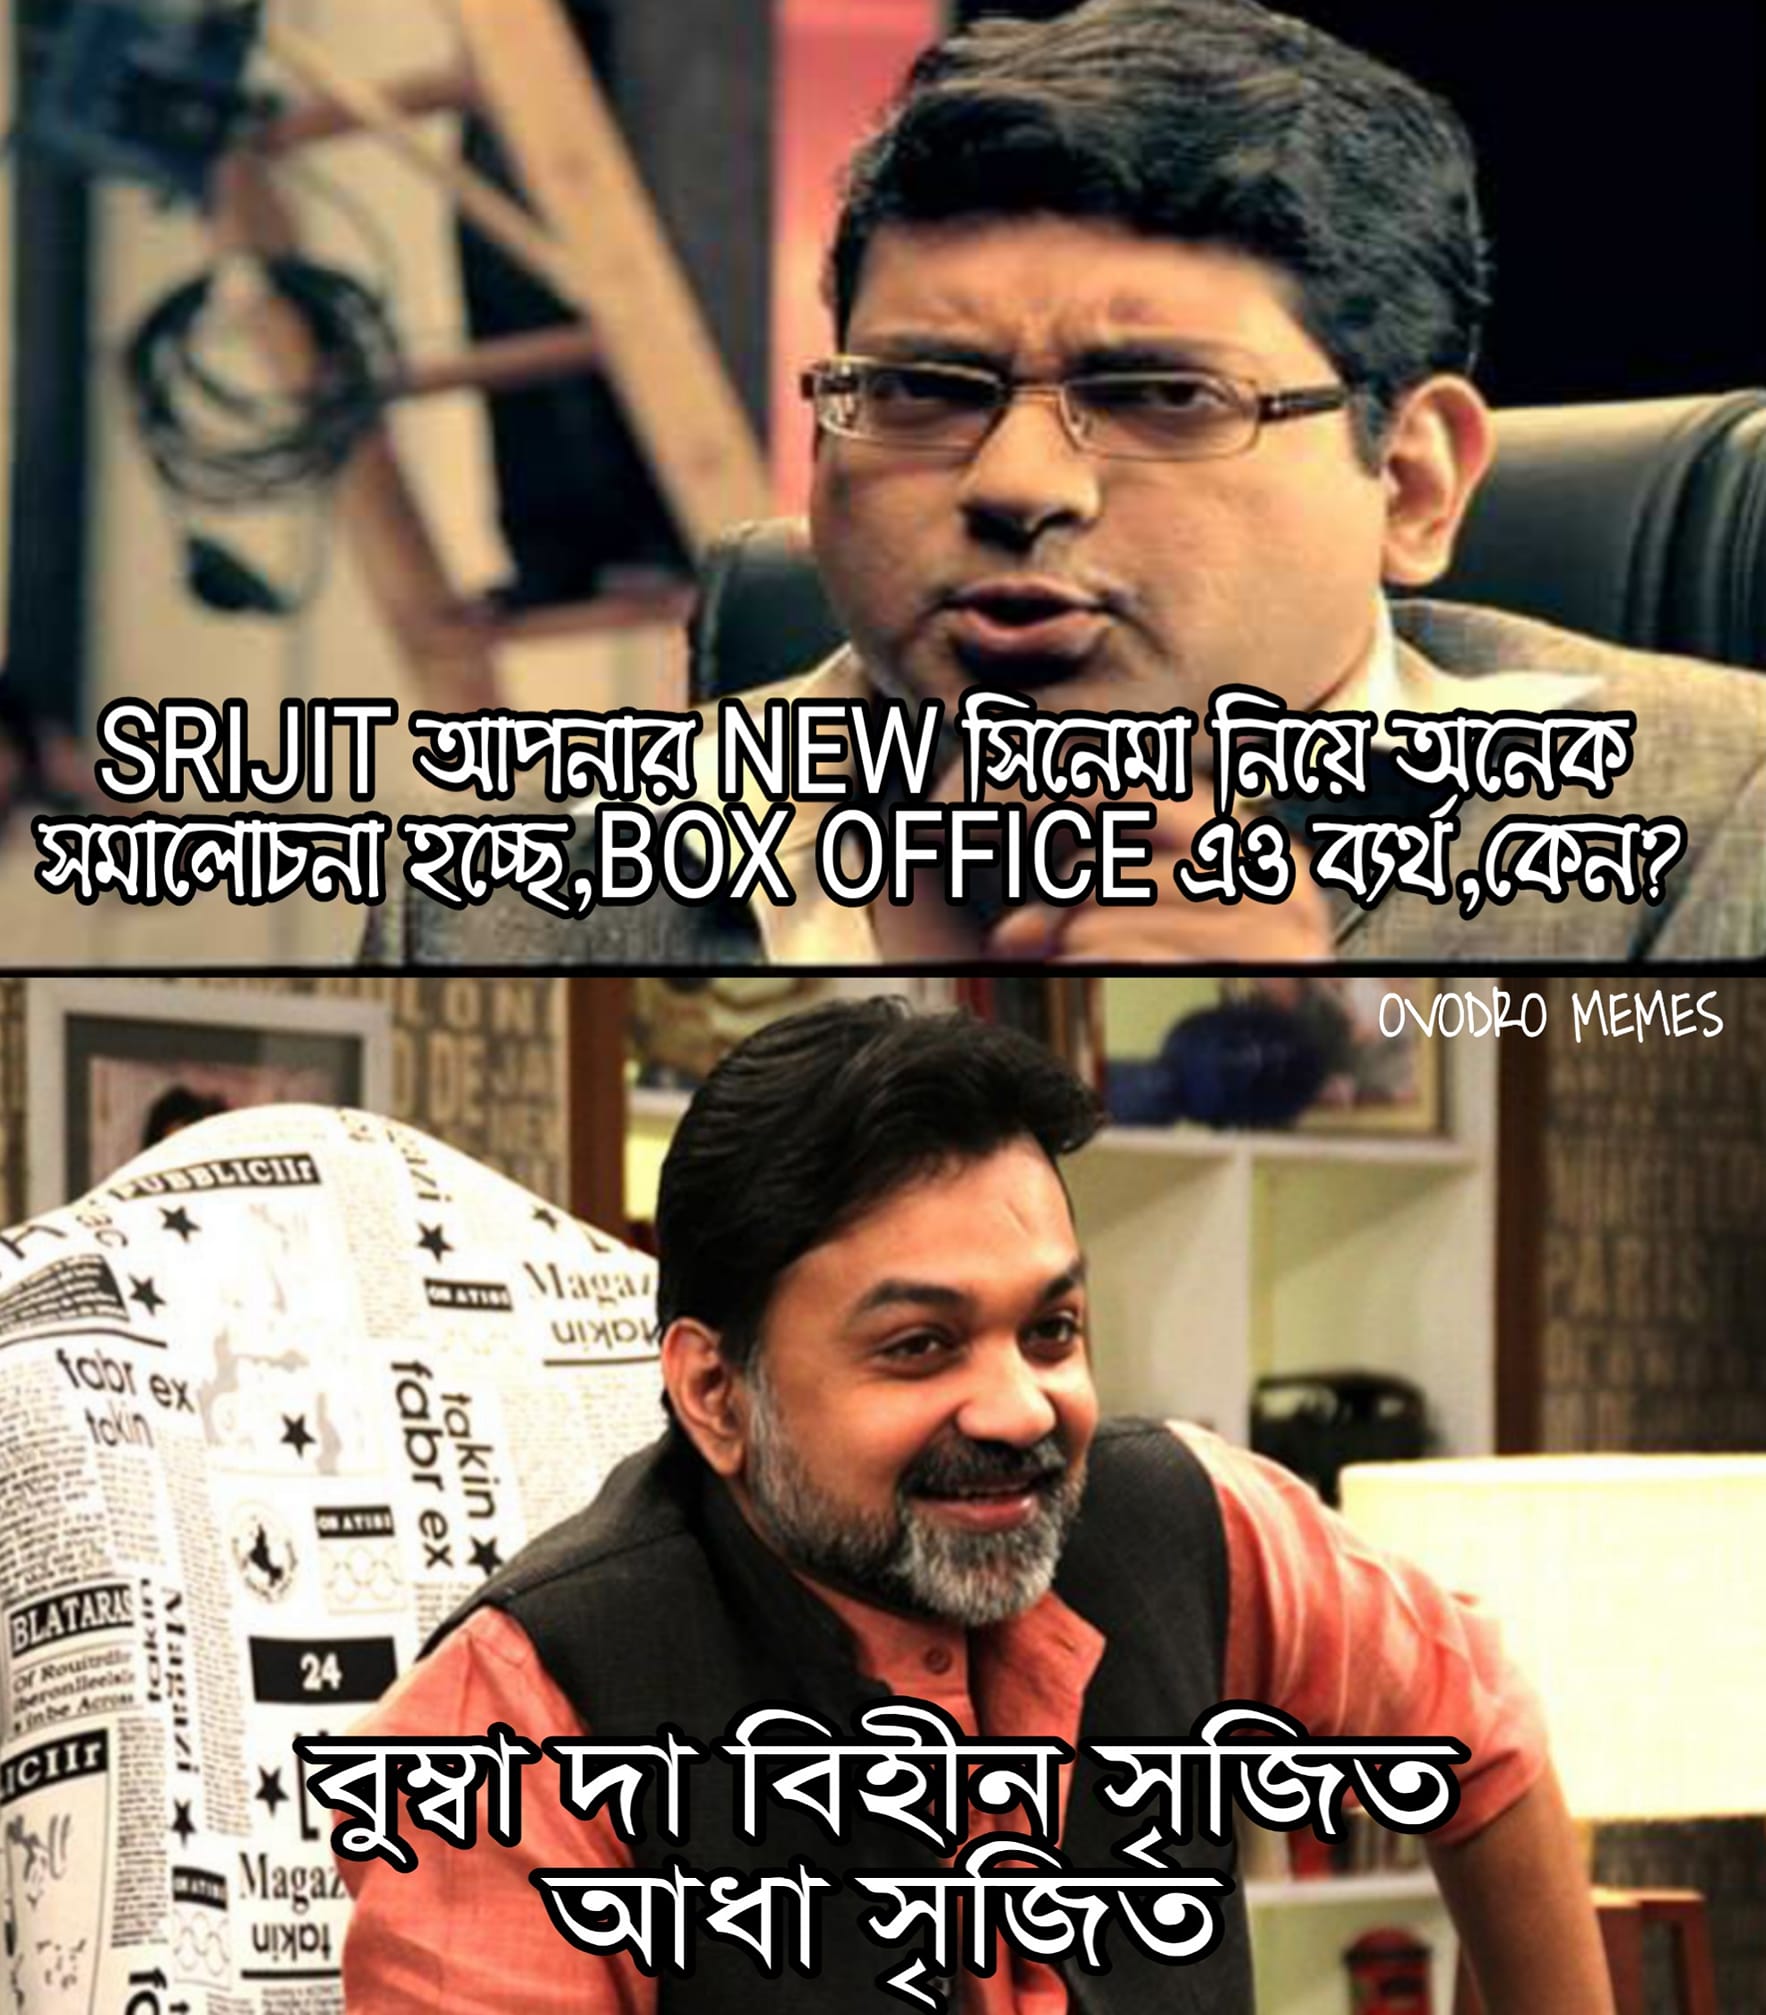
Caption: SRIJIT আপনার NEW সিনেমা নিয়ে অনেক সমালোচনা হচ্ছে ,   এও ব্যর্থ, কেন?    বুম্বা দা বিহীন সৃজিত আধা সৃজিত
Label: non-hate